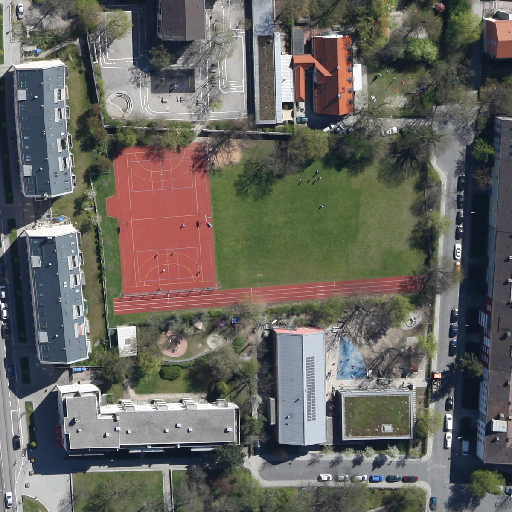
Referring expression: van